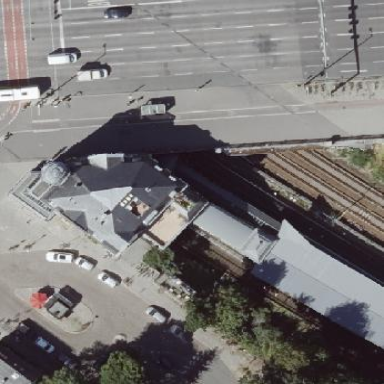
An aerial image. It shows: Train station building.